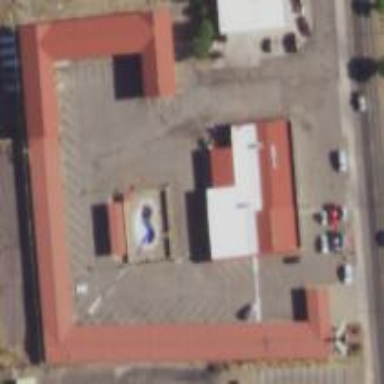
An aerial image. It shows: Retail space with motel nearby.